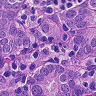
Metastatic tissue present: yes